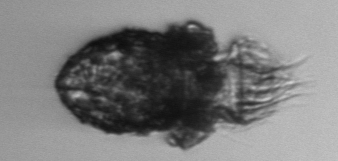
Label: Stenosemella_pacifica